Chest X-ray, PA view. Patient: 29 years old, sex M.
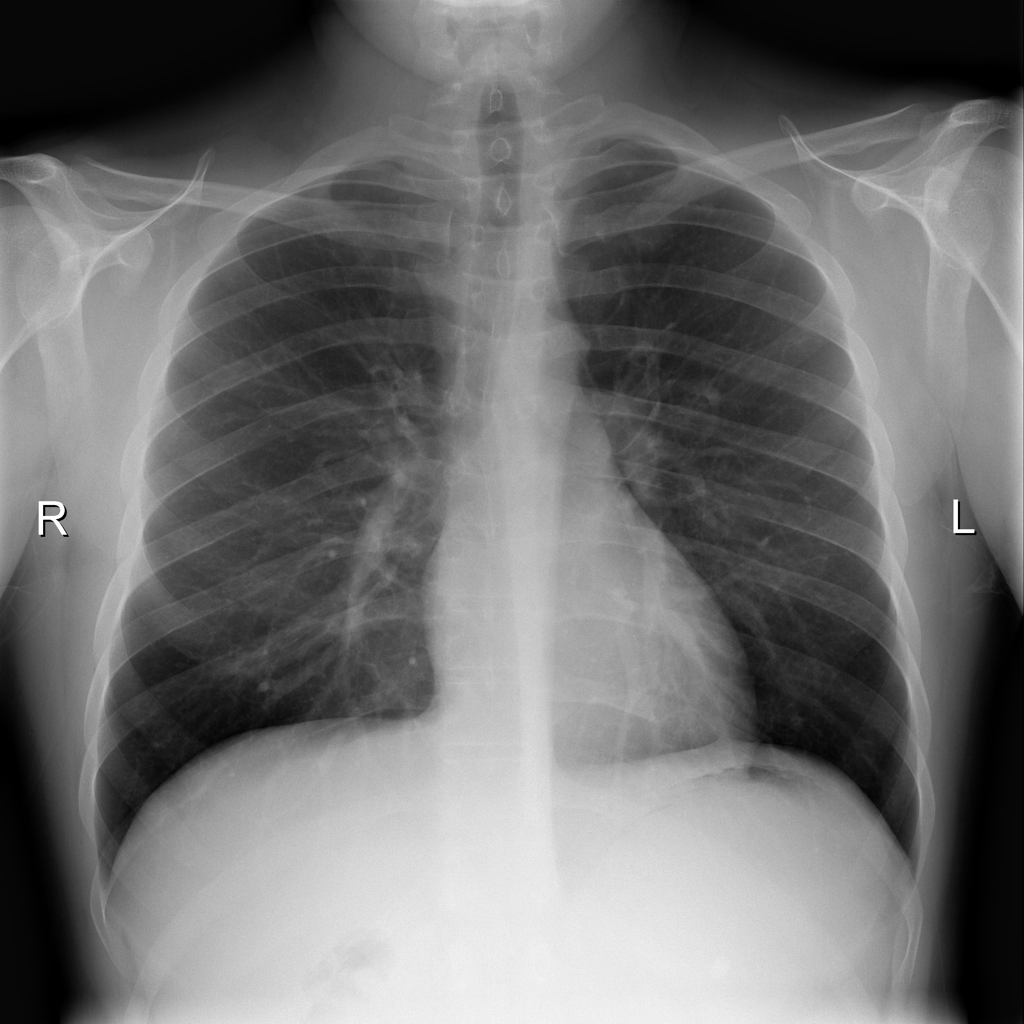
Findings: Infiltration